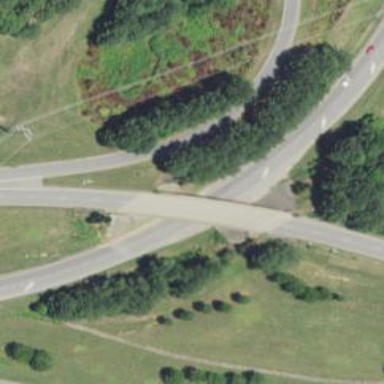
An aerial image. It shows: Asphalt bridge over primary highway expressway.